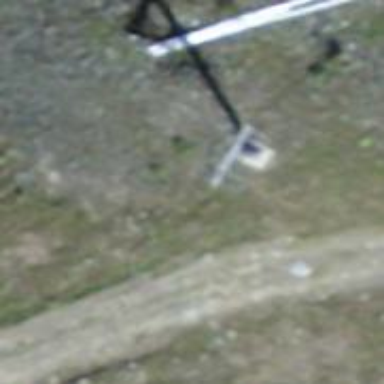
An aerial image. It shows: Pylon used for aerialway.